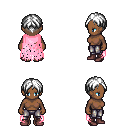
a pixel art fantasy rpg character, female body template, human, dark skin, pink tattered cape, metal pants, white parted hairstyle, maroon shoes, four views (front, back, left, right), 2x2 character sprite sheet, small pixel art, hard edges, no anti-aliasing